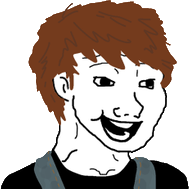
Label: 5_Bloomer